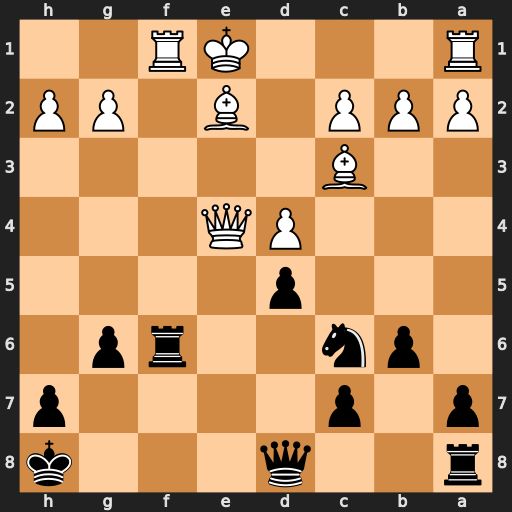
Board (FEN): r2q3k/p1p4p/1pn2rp1/3p4/3PQ3/2B5/PPP1B1PP/R3KR2
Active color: b
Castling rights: Q
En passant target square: -
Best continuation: Rxf1+ Bxf1 dxe4